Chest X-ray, AP view. Patient: 55 years old, sex F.
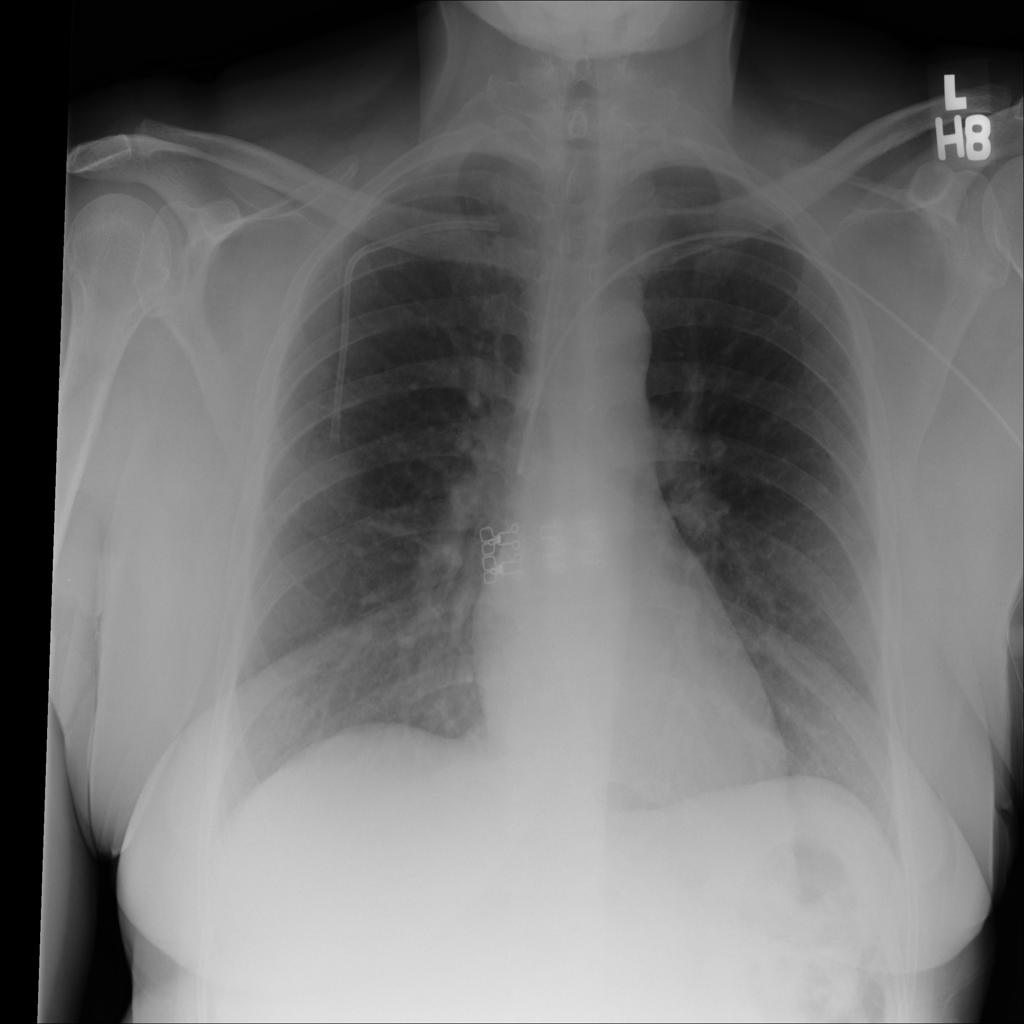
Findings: No Finding